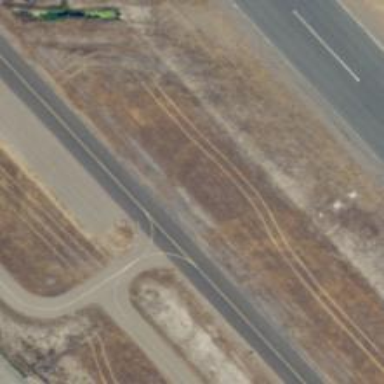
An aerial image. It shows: Image of taxiway at airport.